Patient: sex F, age 57
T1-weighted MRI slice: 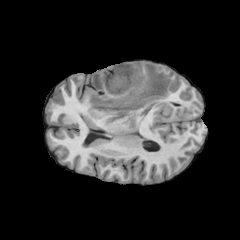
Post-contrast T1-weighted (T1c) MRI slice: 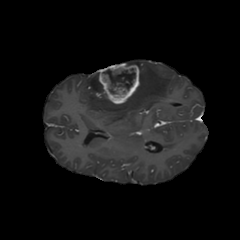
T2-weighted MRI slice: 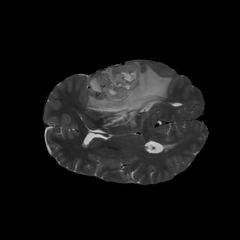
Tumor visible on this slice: yes
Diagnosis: Glioblastoma, IDH-wildtype
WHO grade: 4